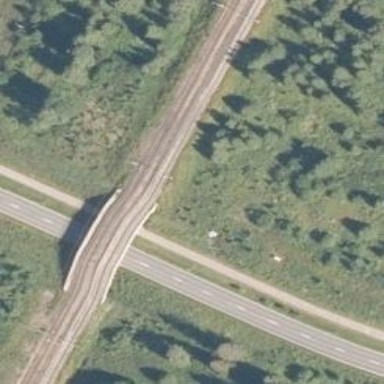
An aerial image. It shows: Railway bridge with electrified contact line. This bridge is part of railway siding.